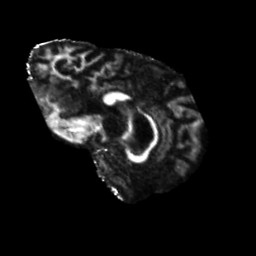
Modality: FA
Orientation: sagittal
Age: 58
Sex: male
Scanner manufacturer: siemens
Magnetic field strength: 3 T
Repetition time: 5.25 s
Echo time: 0.08 s